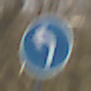
Verkehrszeichen: VorgeschriebeneFahrtrichtungLinks
Umgebung: Outdoor, Nature
Tageszeit: MorningAfternoon
Wetter: Clear
Licht: Natural
Jahreszeit: Winter
Kontrast: HighContrast